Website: macys
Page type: billing-address
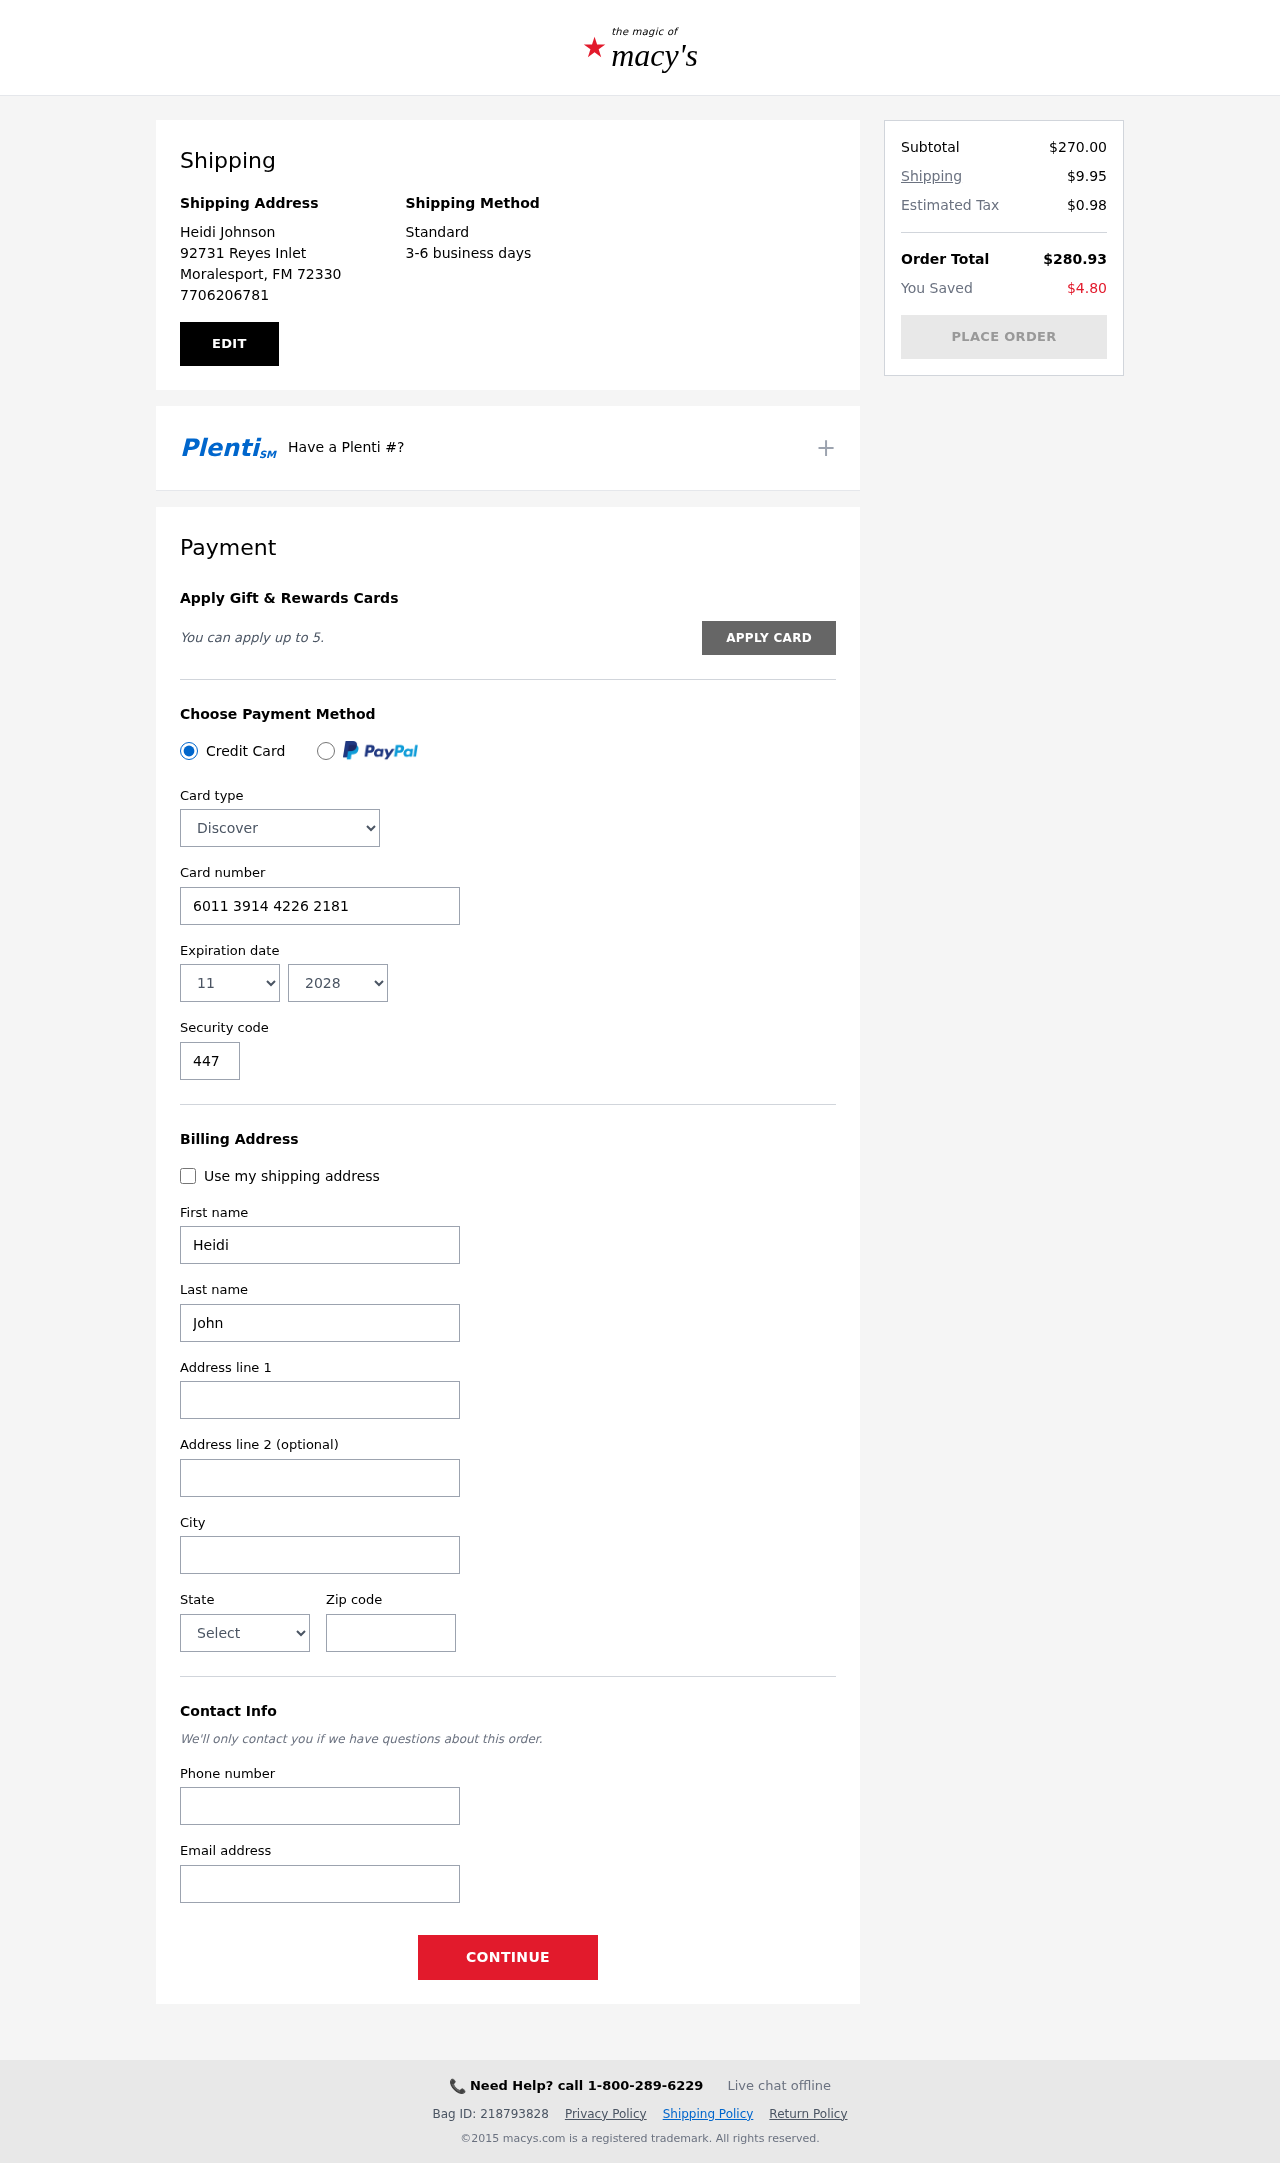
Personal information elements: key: PII_CARD_CVV
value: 447
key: PII_CARD_EXPIRY_MONTH
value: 11
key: PII_CARD_EXPIRY_YEAR
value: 28
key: PII_CARD_NUMBER
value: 6011 3914 4226 2181
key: PII_CARD_TYPE
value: Discover
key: PII_CITY
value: Moralesport
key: PII_CITY_STATE_ZIP
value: Moralesport, FM 72330
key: PII_EMAIL
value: heidi.johnson@yahoo.com
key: PII_FIRSTNAME
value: Heidi
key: PII_FULLNAME
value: Heidi Johnson
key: PII_LASTNAME
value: Johnson
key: PII_PHONE
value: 7706206781
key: PII_POSTCODE
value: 72330
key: PII_STATE
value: FM
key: PII_STREET
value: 92731 Reyes Inlet
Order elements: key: ORDER_SUBTOTAL
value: $270.00
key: ORDER_SHIPPING_COST
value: $9.95
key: ORDER_TAX
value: $0.98
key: ORDER_TOTAL
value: $280.93
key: ORDER_SAVINGS
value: $4.80